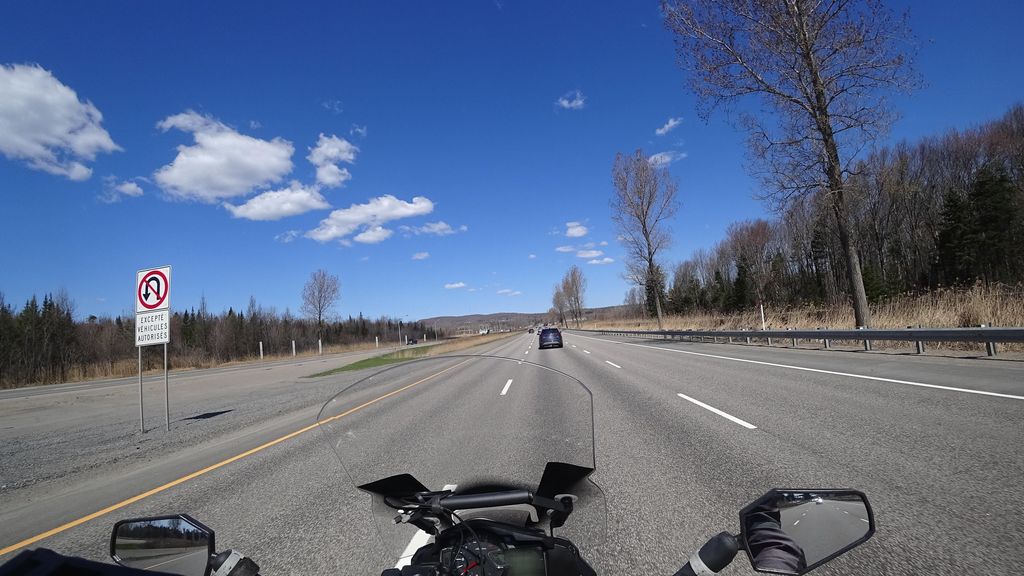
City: quebec_city